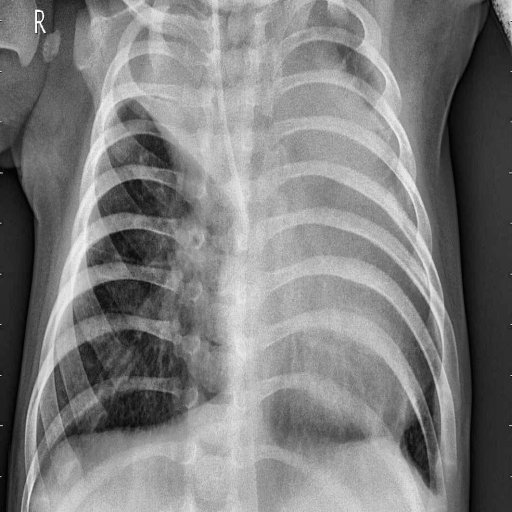
Finding: PNEUMONIA